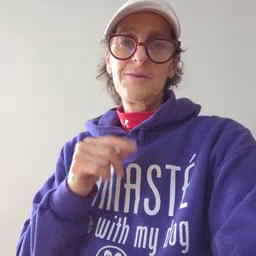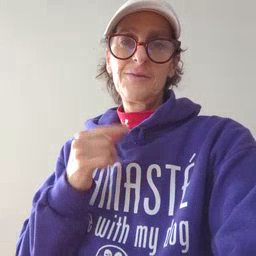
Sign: ride